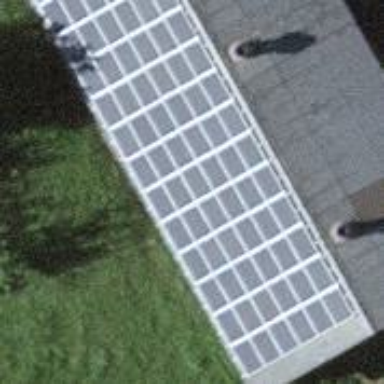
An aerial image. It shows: Solar photovoltaic panel generator.